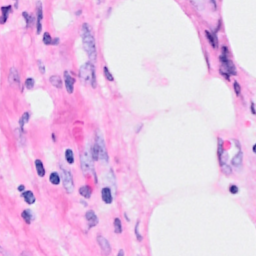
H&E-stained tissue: Breast